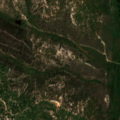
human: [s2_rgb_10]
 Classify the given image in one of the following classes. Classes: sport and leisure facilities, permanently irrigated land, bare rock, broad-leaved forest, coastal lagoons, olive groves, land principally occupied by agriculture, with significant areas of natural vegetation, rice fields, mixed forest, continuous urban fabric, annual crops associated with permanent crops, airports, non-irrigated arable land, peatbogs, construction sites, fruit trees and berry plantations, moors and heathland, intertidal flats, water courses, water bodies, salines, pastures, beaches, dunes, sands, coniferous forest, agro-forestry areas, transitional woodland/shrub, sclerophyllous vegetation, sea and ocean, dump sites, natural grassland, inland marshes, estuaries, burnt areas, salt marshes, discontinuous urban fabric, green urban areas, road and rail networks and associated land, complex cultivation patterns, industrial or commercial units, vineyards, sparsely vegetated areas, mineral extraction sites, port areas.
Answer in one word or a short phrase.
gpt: continuous urban fabric